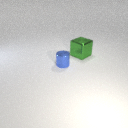
large green metal cube behind small blue metal cylinder